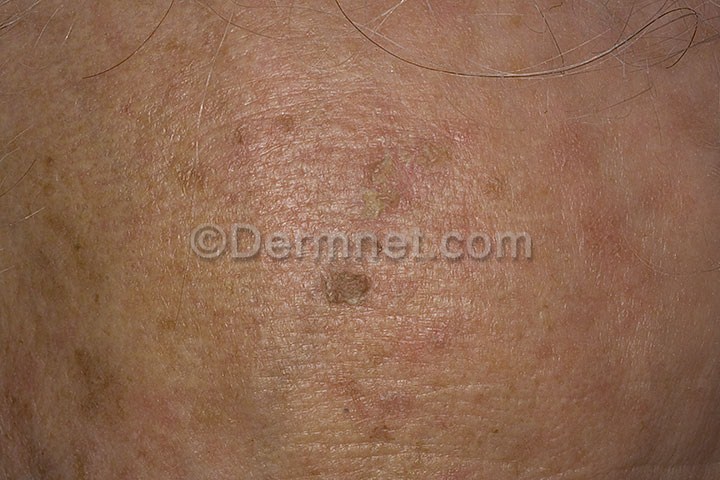
Disease: Actinic Keratosis Basal Cell Carcinoma and other Malignant Lesions